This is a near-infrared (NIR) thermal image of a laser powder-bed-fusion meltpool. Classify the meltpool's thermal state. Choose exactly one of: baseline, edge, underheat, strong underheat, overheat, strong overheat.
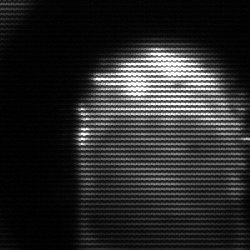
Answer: baseline